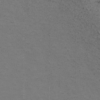
Label: not_dusty